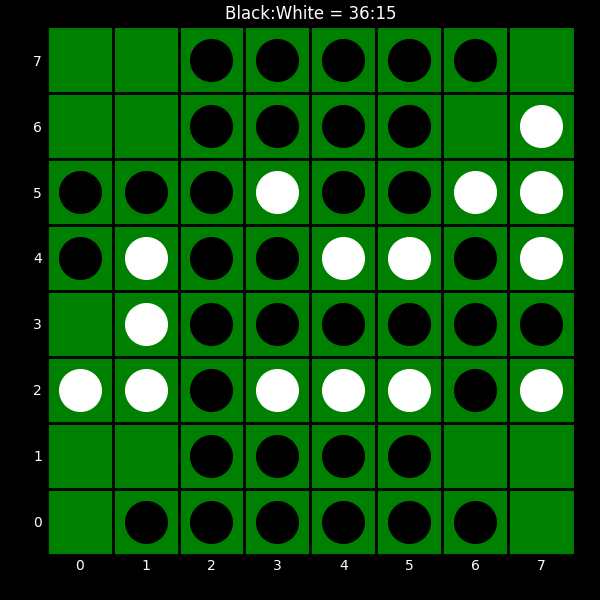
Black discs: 36
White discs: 15